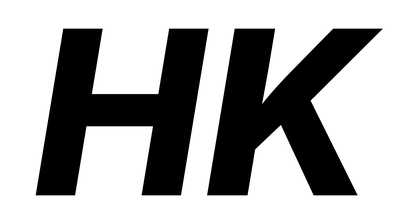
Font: Inter-Italic_ExtraBold_Italic